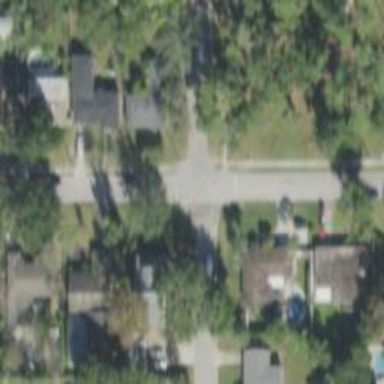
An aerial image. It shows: Residential road with asphalt surface and sidewalk on the left.